Field crop: maize
Growth stage: 2
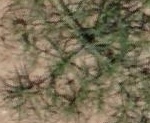
Species: salsola